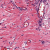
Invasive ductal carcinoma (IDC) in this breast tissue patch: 1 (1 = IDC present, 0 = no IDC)